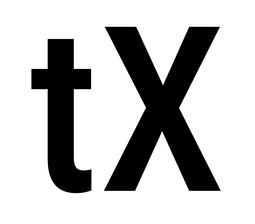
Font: Roboto_Condensed_Medium